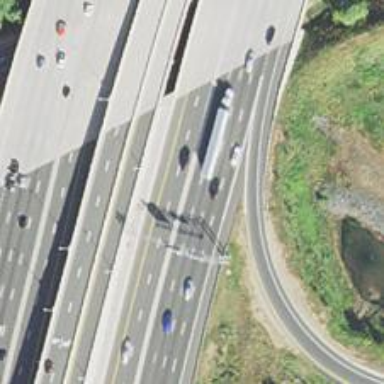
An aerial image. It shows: Asphalt motorway.